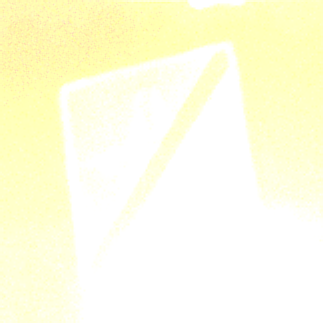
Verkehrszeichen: EndeAutbahn
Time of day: Night
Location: Outdoor (Urban)
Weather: Overcast
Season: NotSpecified
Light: Artificial